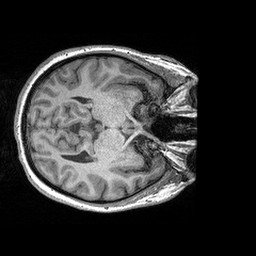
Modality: T1w
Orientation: axial
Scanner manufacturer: siemens
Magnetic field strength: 3 T
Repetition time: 2.3 s
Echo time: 0.00298 s